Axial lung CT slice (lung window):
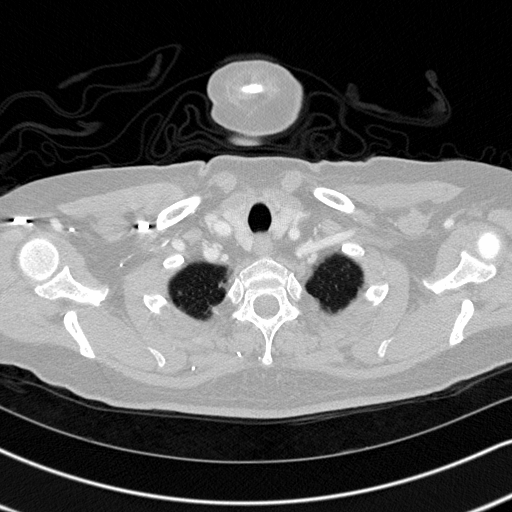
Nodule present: no